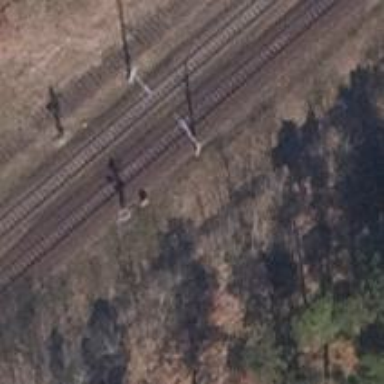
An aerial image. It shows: Milestone along the railway with catenary mast.